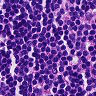
Metastatic tissue present: no